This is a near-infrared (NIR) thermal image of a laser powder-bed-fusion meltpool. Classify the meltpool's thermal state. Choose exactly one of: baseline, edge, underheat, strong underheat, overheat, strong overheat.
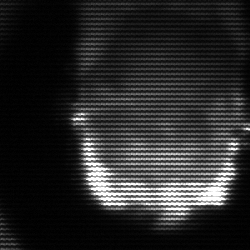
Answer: baseline